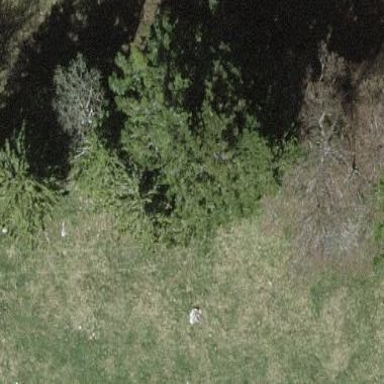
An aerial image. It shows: Mixed forest with variety of leaf types and cycles.